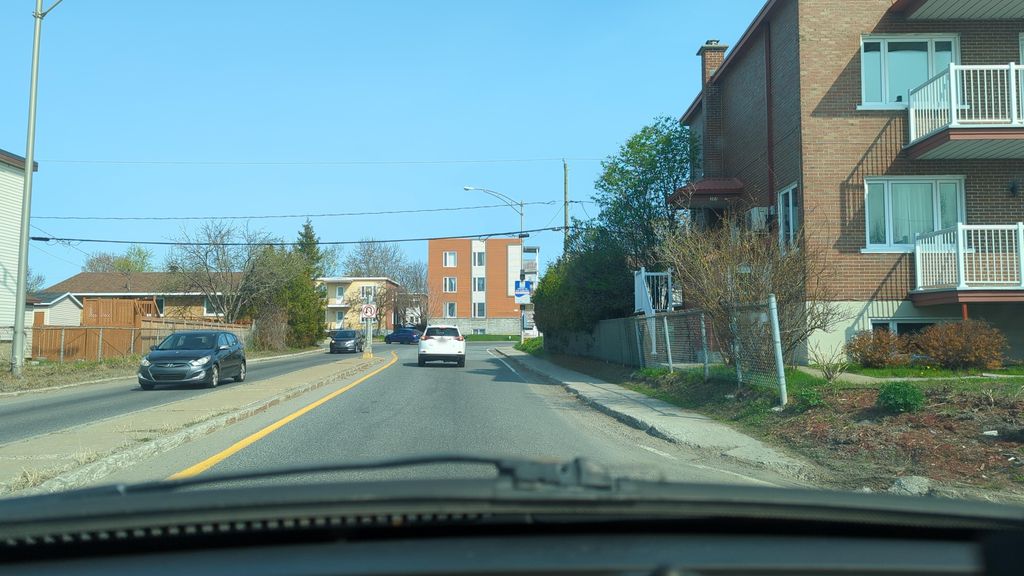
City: quebec_city